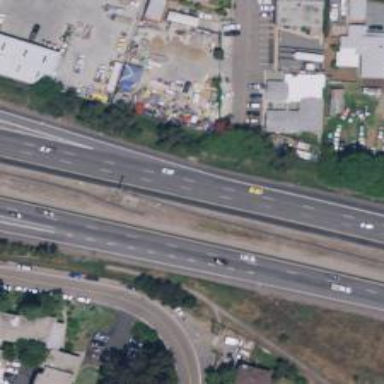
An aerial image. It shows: Motorway junction.